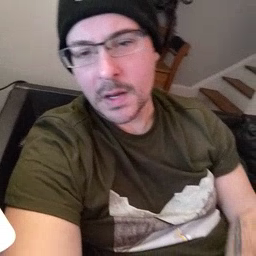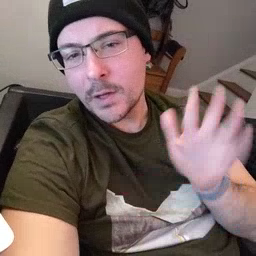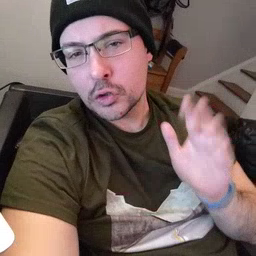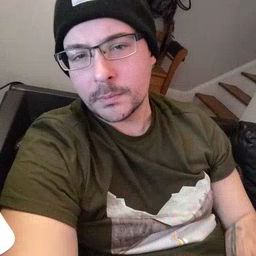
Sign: finish